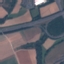
Land use / land cover: Highway